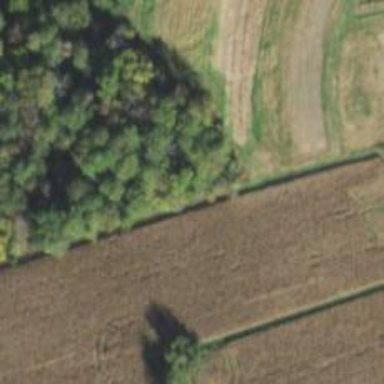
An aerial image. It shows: Farmland with corn crop.